Aerial crown-view tile of a tropical tree (Barro Colorado Island, Panama), acquired 20250715:
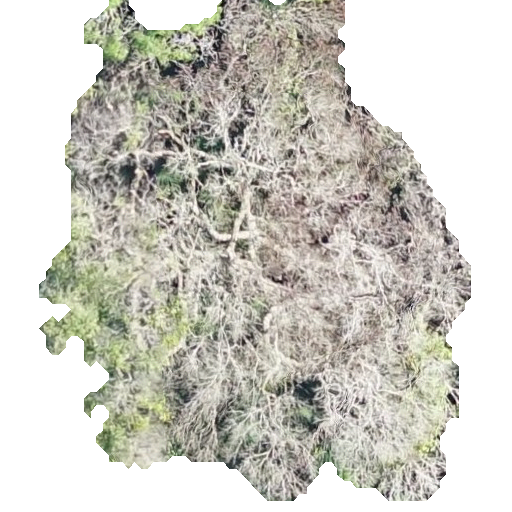
Species: Sloanea terniflora
GBIF accepted scientific name: Sloanea terniflora
Crown area: 237.839 m²